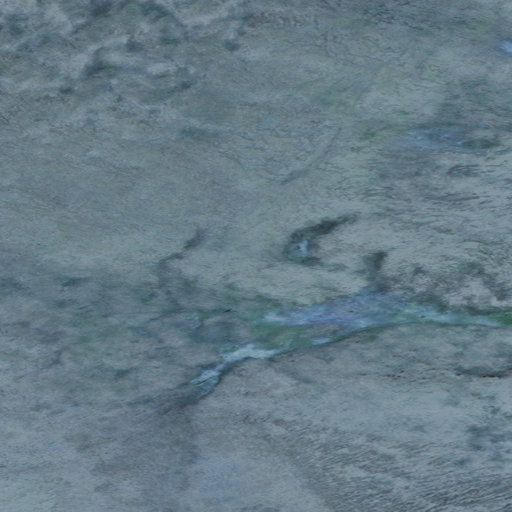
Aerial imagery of ridge(s) in Alaska named Buchia Ridge containing only unknown